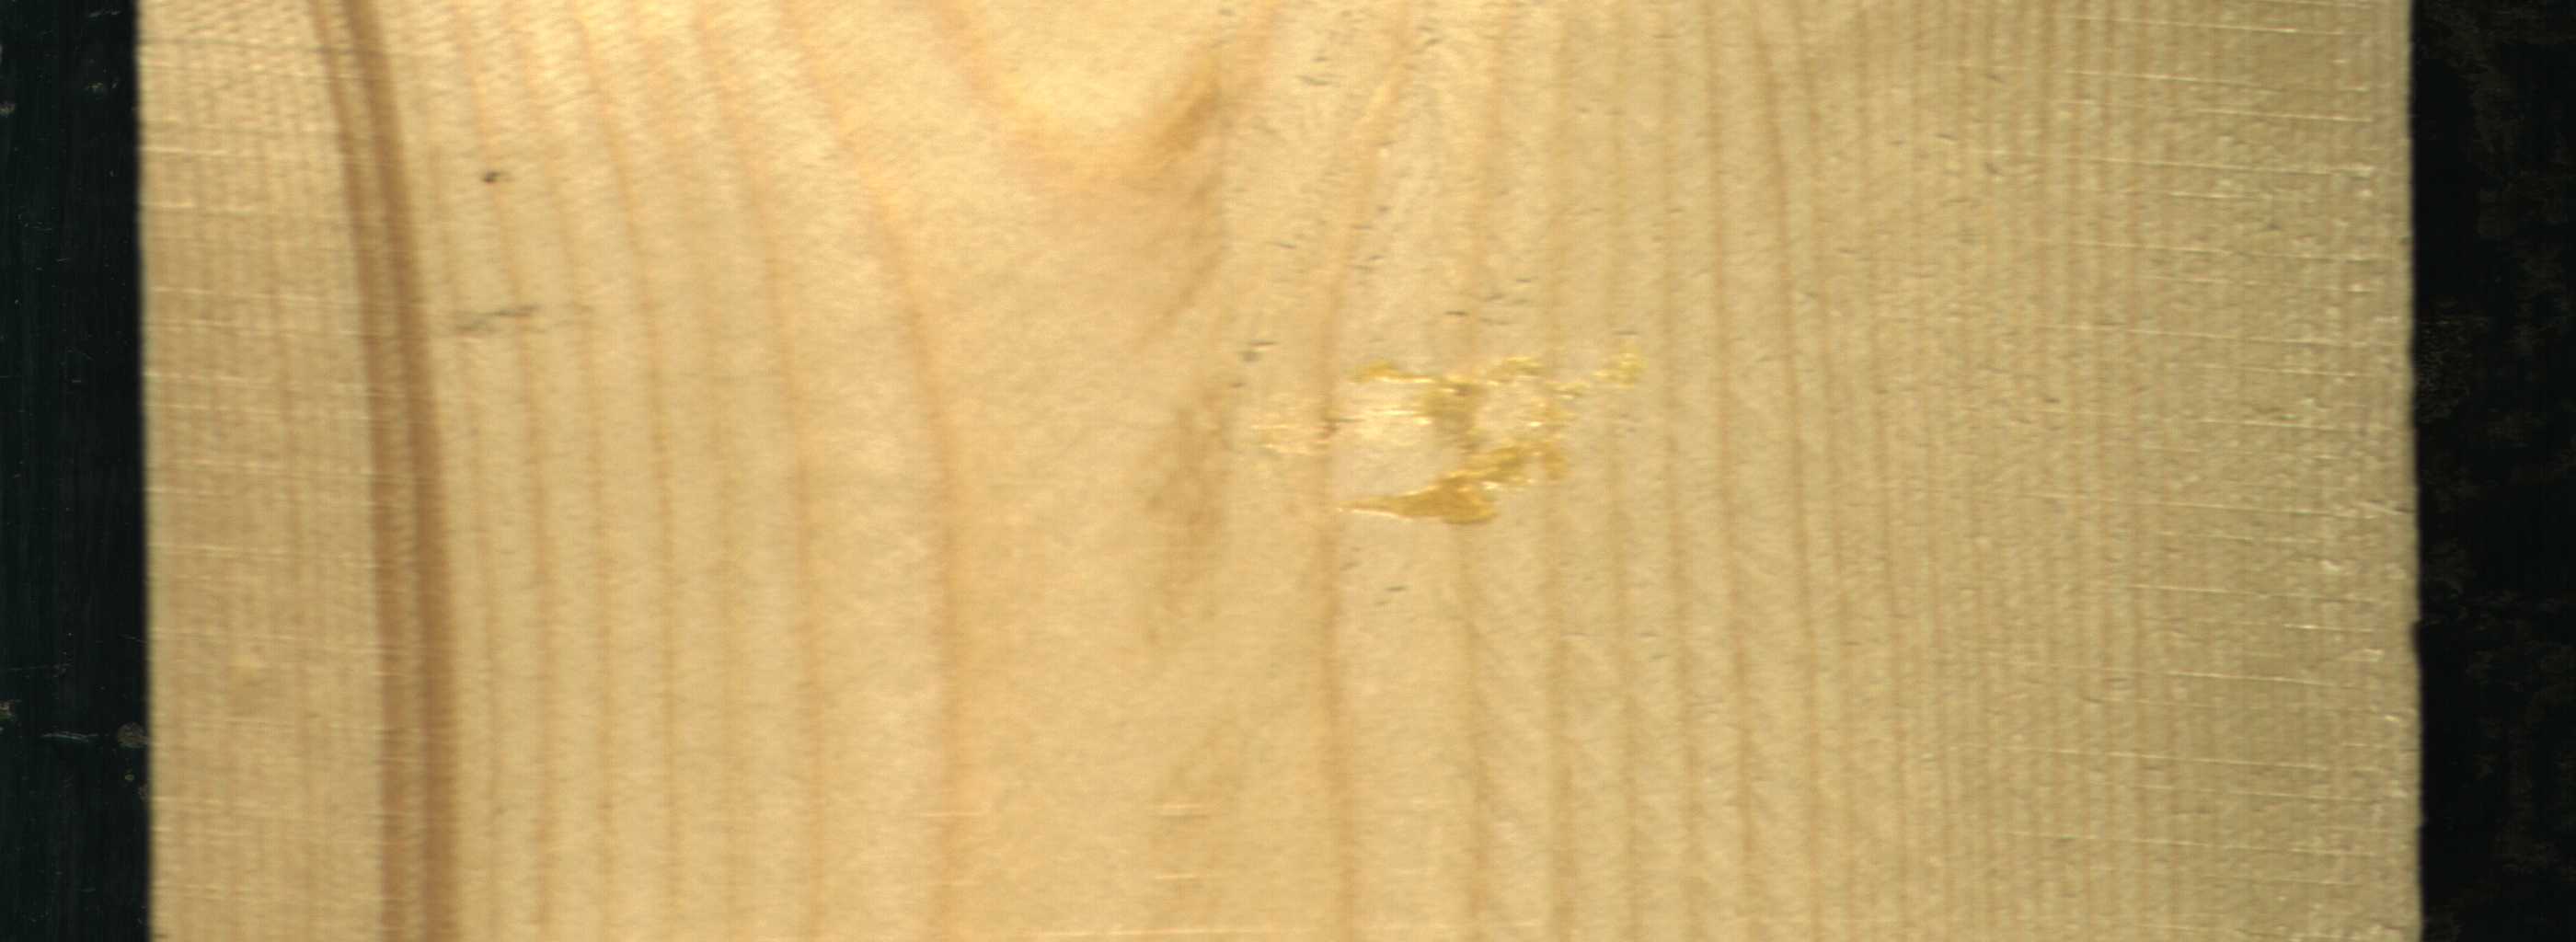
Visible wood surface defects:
resin
Quartzity